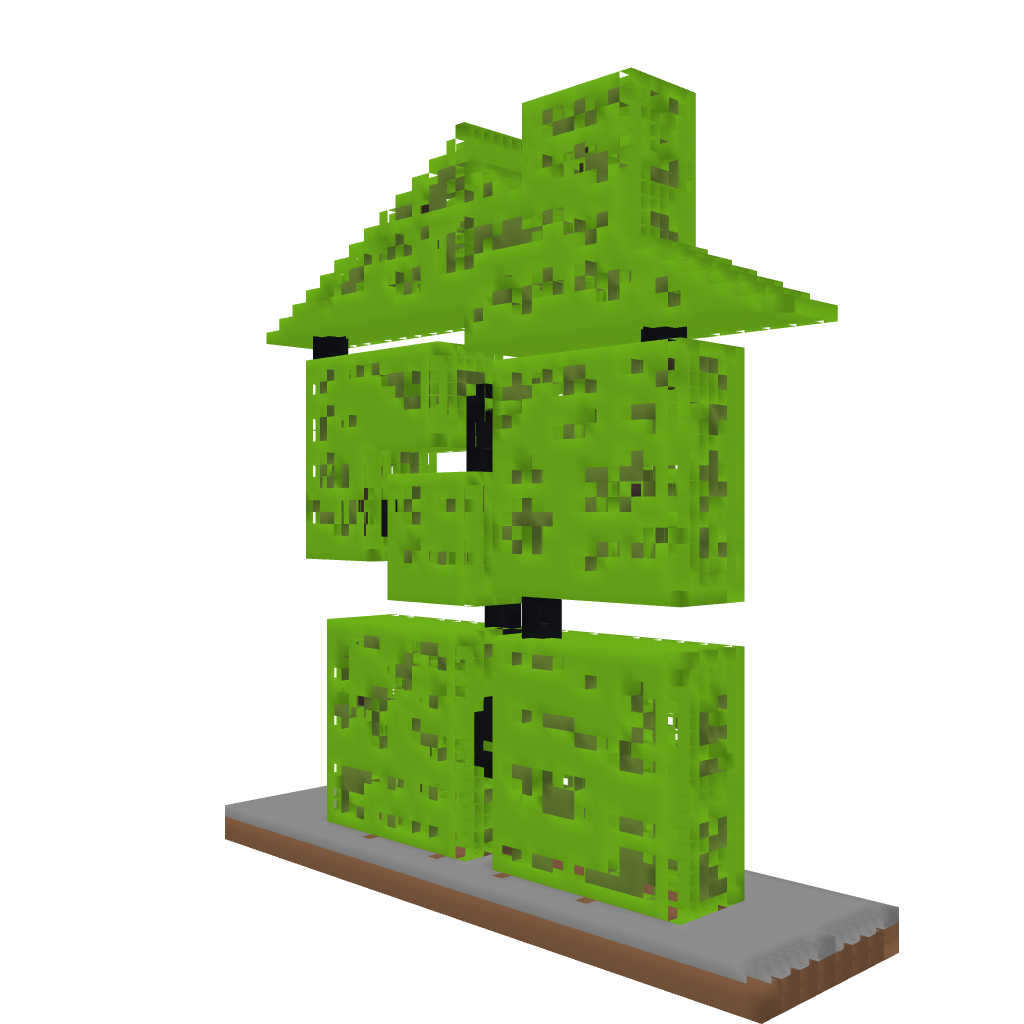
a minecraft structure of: Spurb house